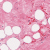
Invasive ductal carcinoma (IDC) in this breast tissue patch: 0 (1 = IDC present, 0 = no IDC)